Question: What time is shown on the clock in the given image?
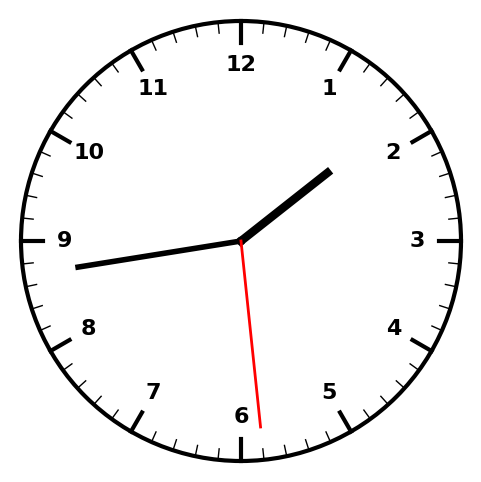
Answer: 01:43:29